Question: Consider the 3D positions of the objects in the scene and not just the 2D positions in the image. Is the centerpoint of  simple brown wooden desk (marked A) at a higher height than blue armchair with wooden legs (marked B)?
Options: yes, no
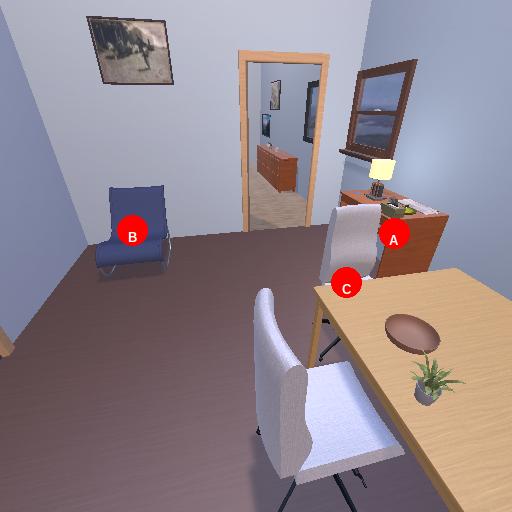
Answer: yes